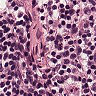
Metastatic tissue present: no